Question: I have small problem, when I center text in column in dataGridView like this
'''
dataGridView1.ColmnHeadersDefaultStyle.Alignment = DataGridViewContentAlignment.BottomCenter;
'''
Some times I can see strange tendency to pull the text to the left side cell.

like on this image, I will appreciate if somebody can help me with this small and annoying problem ;)
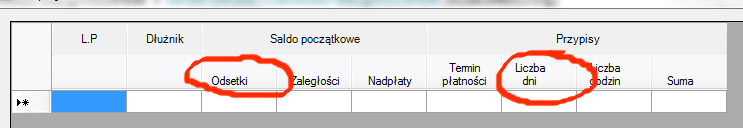
Answer: If your columns are sortable, there is some place on the right for the sort arrows.